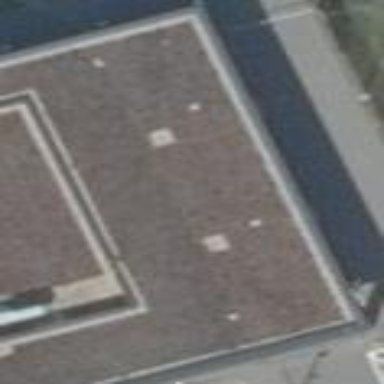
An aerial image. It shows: View of roof of building.